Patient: sex F, age 59
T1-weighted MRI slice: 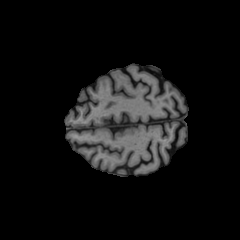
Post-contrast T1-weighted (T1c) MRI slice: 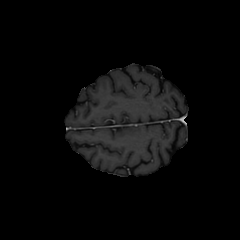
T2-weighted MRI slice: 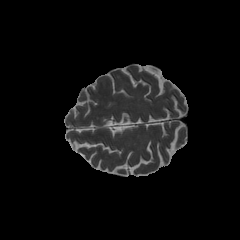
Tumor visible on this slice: no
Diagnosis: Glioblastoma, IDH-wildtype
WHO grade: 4